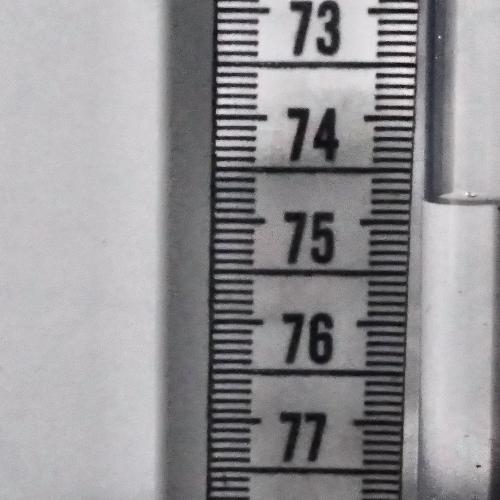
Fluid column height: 74.8 cm